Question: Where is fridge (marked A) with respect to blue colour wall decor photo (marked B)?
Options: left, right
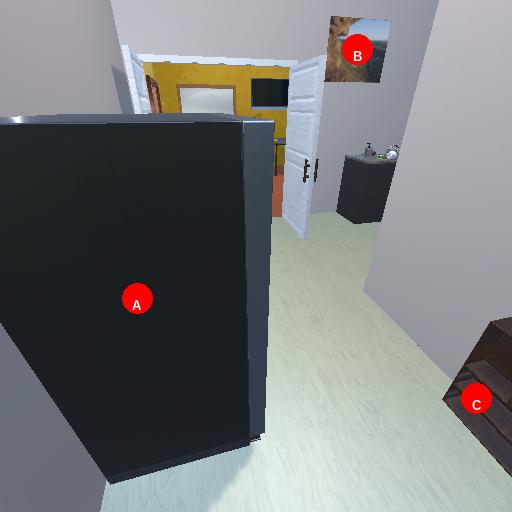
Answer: left